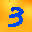
Label: 3